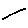
Label: line